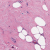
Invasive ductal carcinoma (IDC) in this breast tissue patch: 1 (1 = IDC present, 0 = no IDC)